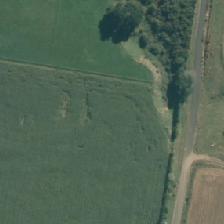
Land cover: shortrotation_cropland